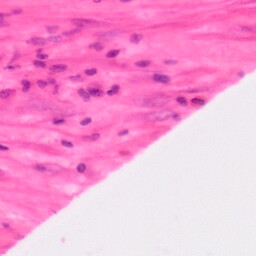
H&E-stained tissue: Colon